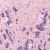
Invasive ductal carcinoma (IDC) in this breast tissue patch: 1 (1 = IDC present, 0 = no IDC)